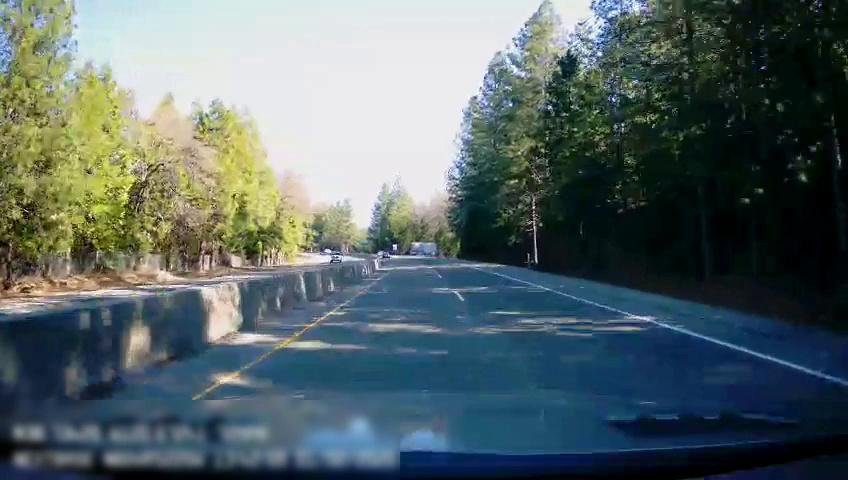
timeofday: Day
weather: Sunny
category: Drivable Space
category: Drivable Space
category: Vehicles | Car
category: Lanes | Alternate Lane
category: Lanes | Current Lane
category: Lanes | Alternate Lane
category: Lanes | Opposite Lane